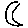
Label: moon